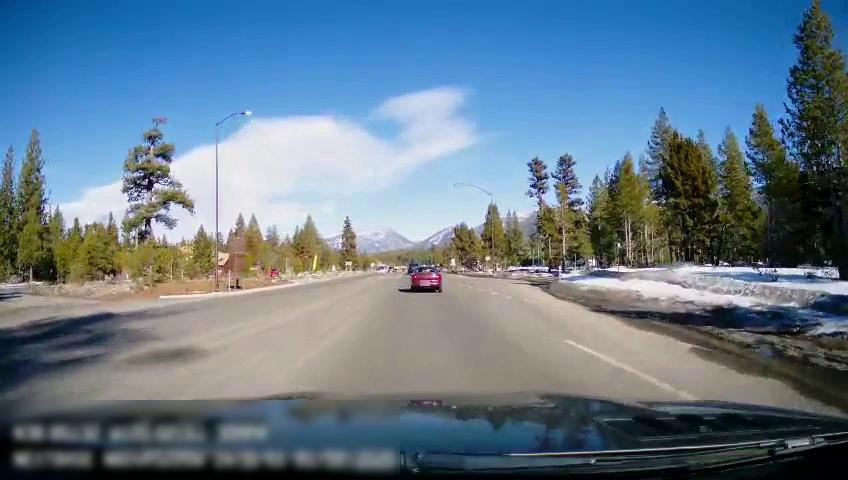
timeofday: Day
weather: Sunny
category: Drivable Space
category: Vehicles | Car
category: Vehicles | SUV
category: Lanes | Current Lane